В этой задаче не следует учитывать конечность скорости распространения электромагнитного взаимодействия.
Часть 1. Магнитная1.1 Теоретическое введение Магнитное поле, создаваемое однородно намагниченным ферромагнитным цилиндром (постоянным магнитом) на больших расстояниях эквивалентно полю, создаваемому круговым витком с постоянным электрическим током.Как описанный цилиндрический магнит, так и виток с током характеризуются магнитным моментом $p_m$, который для витка с током определяется как произведение силы тока на площадь витка$$p_m=IS.$$Такой источник магнитного поля также называют магнитным диполем. На рисунке показаны силовые линии магнитного поля такого диполя.
Покажите, что магнитное поле $B_z$ на оси диполя на больших расстояниях определяется формулой$$B_z=b\frac{p_m}{z^{\beta}},$$где $z$ — координата, отсчитываемая вдоль оси диполя от его центра. Найдите значения параметров $b$ и $\beta$ в этой формуле.
Пусть виток с током (магнитный диполь) с магнитным моментом $p_m$ находится в неоднородном осесимметричном поле, индукция которого на оси $z$ зависит от координаты $z$ по закону $B_z(z)$. Ось диполя совпадает с осью симметрии поля. Покажите, что сила, действующая на диполь со стороны магнитного поля, определяется формулой$$F_z=-p_m\frac{dB_z}{dz}.$$  Цилиндрический магнит массы $m$, имеющий магнитный момент $p_m$, прикреплен к пружине жесткостью $k$ и способен совершать колебания вдоль горизонтальной оси, направленной вдоль магнитного момента.
Найдите частоту собственных колебаний магнита $\omega_0$ в отсутствие всех внешних полей. На расстоянии $z$ от положения равновесия магнита закрепляют небольшой металлический диск так, что его ось совпадает с осью магнита. Радиус диска $R$, его толщина $h$ $(h \ll R \ll z)$, удельное электрическое сопротивление материала диска равно $\rho$, магнитную проницаемость считайте равной $\mu=1$. Магнит выводят из положения равновесия, и он начинает совершать малые колебания, описываемые некоторой функцией $x(t)$, причем $x \ll z$.
Найдите силу $F(x,v)$, действующую со стороны диска на магнит, как функцию его координаты $x$ и скорости $v$. Запишите уравнение движения магнита.
Найдите относительное изменение частоты колебаний магнита $\Delta \omega/\omega_0$ из-за влияния диска.
Считая затухание колебаний слабыми, найдите характерное время затухания колебаний шарика.
Часть 2. Электрическая2.1 Теоретическое введение Система из двух одинаковых по величине и противоположных по знаку зарядов $(−q, +q)$, находящихся на фиксированном расстоянии $l$ друг от друга называется электрическим диполем и характеризуется дипольным моментом$$p_e=ql.$$
Покажите, что потери механической энергии магнита равны количеству теплоты, выделившемуся в диске за то же время.
Напряженность электрического поля, создаваемого диполем на его оси на расстоянии $z \gg l$, определяется формулой Маленький шарик массы $m$, несущий электрический заряд $q$ прикреплен к непроводящей пружине жесткости $k$ и может совершать колебания вдоль горизонтальной оси $x$. На расстоянии $z$ от положения равновесия шарика закрепляют небольшой металлический идеально проводящий диск так, что его ось совпадает с осью $x$. Радиус диска $R$, его толщина $h$ $(H \ll R \ll z)$.
Найдите, насколько сместится положение равновесия шарика из-за влияния диска.
Найдите относительное изменение частоты колебаний шарика $\Delta \omega/\omega_0$ из-за влияния диска. Пусть теперь удельное электрическое сопротивление материала диска равно $\rho$.
Получите уравнение, описывающее изменение во времени индуцированного дипольного момента диска (т.е. связывающее дипольный момент диска $p$ и скорость его изменения во времени $dp/dt$).
Считая диск конденсатором, пластины которого соединены резистором, найдите характерное время такой $RC$-цепочки. Ответ выразите через удельное сопротивление $\rho$ материала диска. Далее будем считать, что характерное время, полученное в пункте 2.2.4, много меньше периода колебаний шарика.
Запишите следующее из этого условия соотношение между $\omega$ и $\rho$. Так как при идеальной проводимости диска колебания шарика будут незатухающими, при малом удельном сопротивлении материала диска затухание колебаний также должно быть малым, и такие колебания можно приближённо считать гармоническими
Получите в этом приближении из уравнения, полученного в пункте 2.2.3, выражение дипольного момента диска $p$ через координату шарика $x$ и его скорость $v$.
Найдите выражение для силы, действующей на шарик со стороны диска. Запишите уравнение движения шарика.
Найдите характерное время затухания колебаний шарика.
Покажите, что потери механической энергии шарика равны количеству теплоты, выделившемуся в диске то же время.
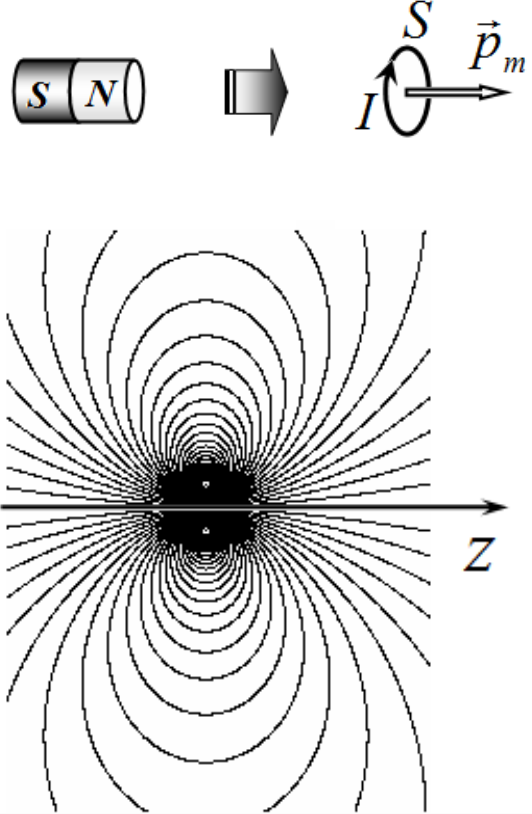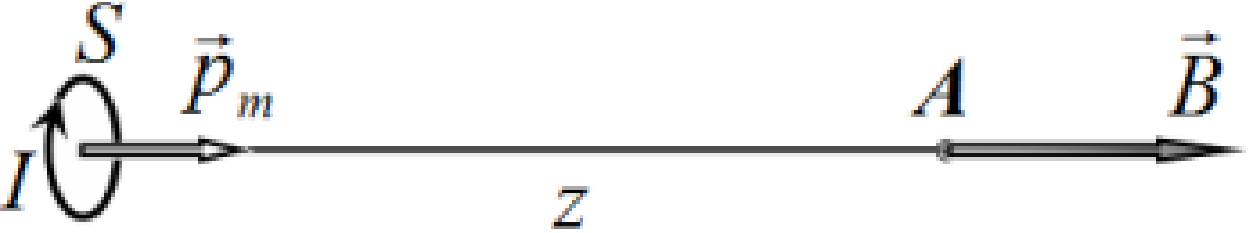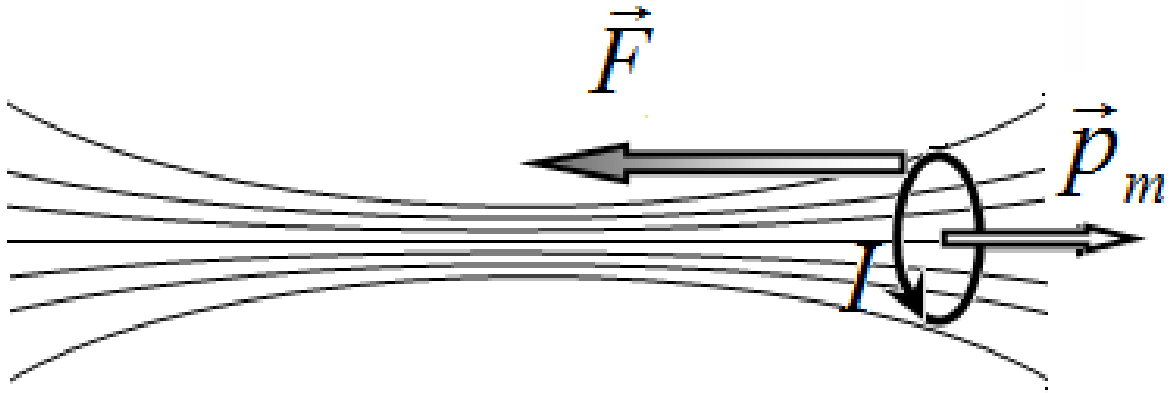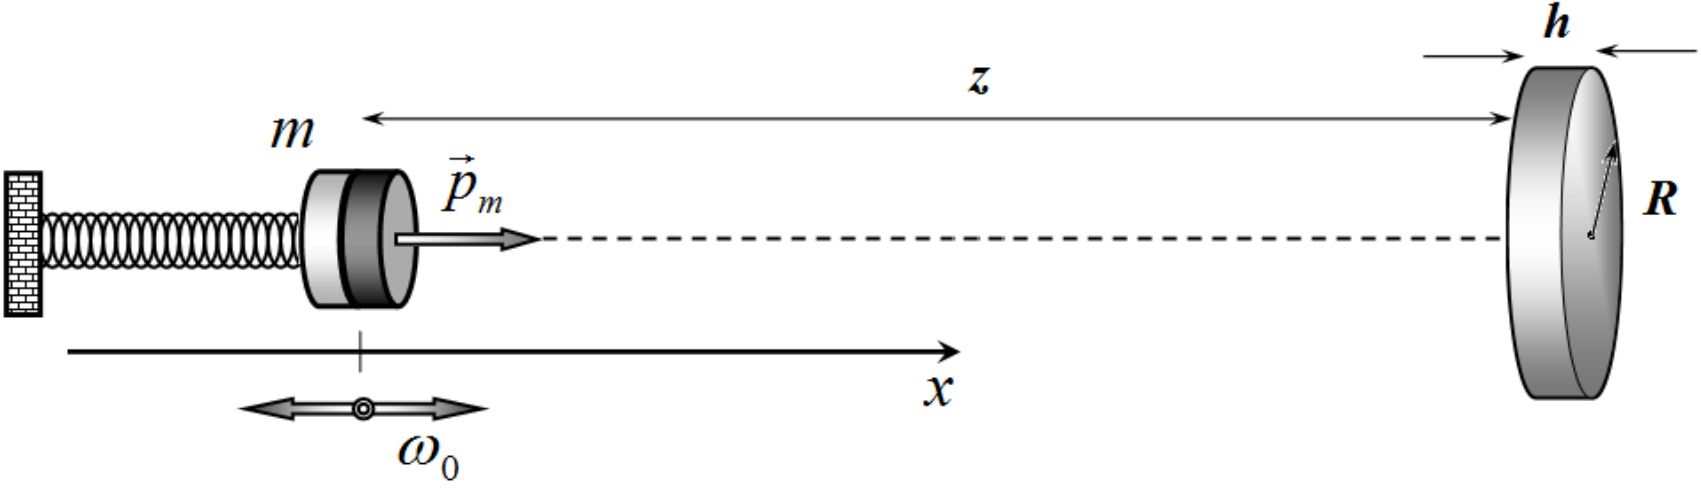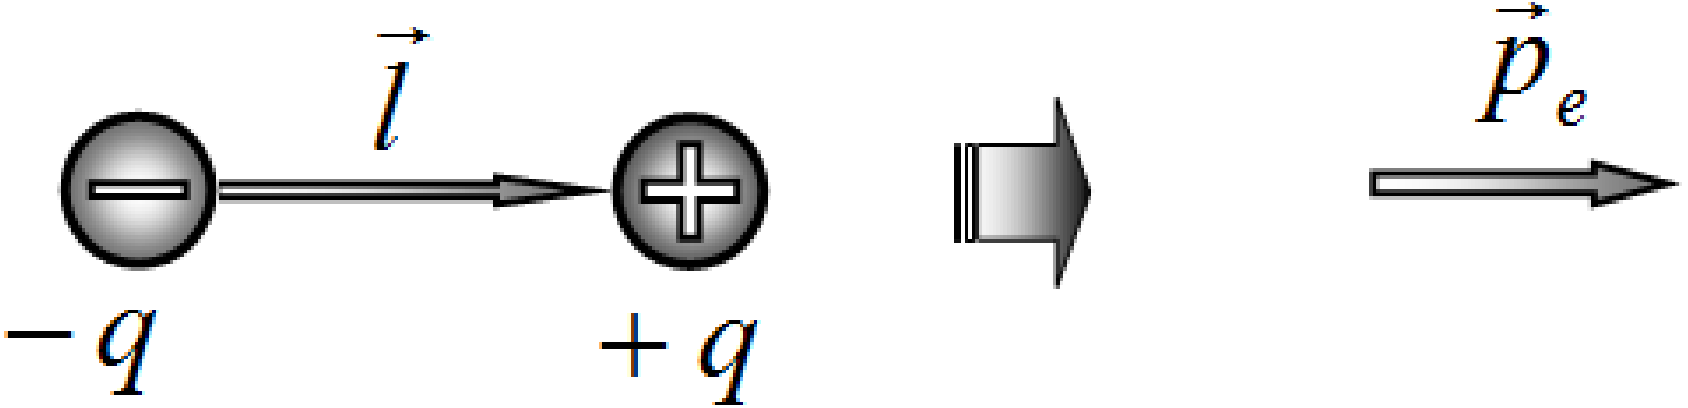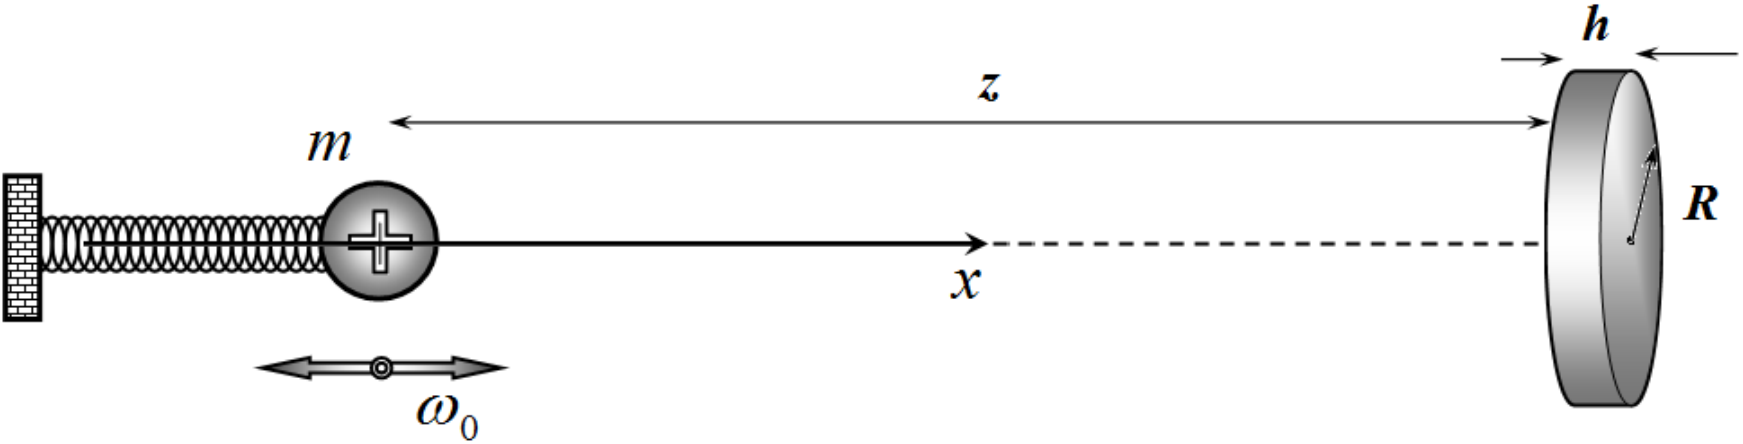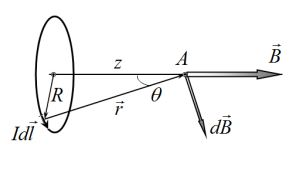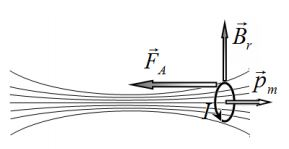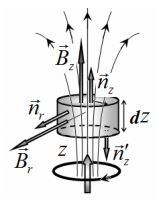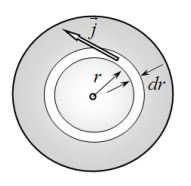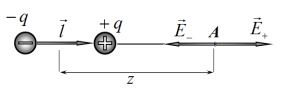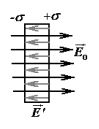
Покажите, что магнитное поле $B_z$ на оси диполя на больших расстояниях определяется формулой$$B_z=b\frac{p_m}{z^{\beta}},$$где $z$ — координата, отсчитываемая вдоль оси диполя от его центра. Найдите значения параметров $b$ и $\beta$ в этой формуле.
Ответ: $$b=\frac{\mu_0}{2\pi}, \\ \beta=3.$$

Пусть виток с током (магнитный диполь) с магнитным моментом $p_m$ находится в неоднородном осесимметричном поле, индукция которого на оси $z$ зависит от координаты $z$ по закону $B_z(z)$. Ось диполя совпадает с осью симметрии поля. Покажите, что сила, действующая на диполь со стороны магнитного поля, определяется формулой$$F_z=-p_m\frac{dB_z}{dz}.$$
Решение: Очевидно, что результирующая сила Ампера $F_A$ обусловлена радиальной составляющей вектора индукции магнитного поля $\vec B_r$. Эта компонента на небольшом расстоянии от оси может быть выражена через осевую компоненту поля с помощью теоремы о магнитном потоке.  Выберем поверхность в форме тонкого цилиндра, ось которого совпадает с осью поля, запишем выражение для магнитного потока через его поверхность и приравняем его к нулю$$B_z(z+dz)\cdot \pi r^2-B_z(z)\cdot\pi r^2+B_r\cdot 2\pi rdz=0. \tag{6}$$Из этого уравнения находим$$B_r=-\frac{r}{2}\frac{dB_z}{dz}. \tag{7}$$Используя закон Ампера, запишем уравнение для силы, действующей на кольцо$$F=IB_r2\pi r=-I\frac{r}{2}\frac{dB_z}{dz}2\pi r=-p_m\frac{dB_z}{dz}. \tag{8}$$
Ответ:

Найдите частоту собственных колебаний магнита $\omega_0$ в отсутствие всех внешних полей.
Решение: Частота колебаний определяется известной формулой для частоты колебаний пружинного маятника$$\omega_0=\sqrt{\frac{k}{m}}. \tag{9}$$
Ответ: $$\omega_0=\sqrt{\frac{k}{m}}.$$

Найдите силу $F(x,v)$, действующую со стороны диска на магнит, как функцию его координаты $x$ и скорости $v$. Запишите уравнение движения магнита.
Решение: Механизм воздействия диска на магнит следующий: при смещении магнита в области диска индуцируется вихревое электрическое поле, которое приводит к появлению токов Фуко. Магнитное поле этих токов и воздействует на магнит. Для расчета магнитного поля, создаваемого токами Фуко в диске, следует учесть, что размеры диска малы по сравнению с расстоянием до магнита, поэтому диск также можно считать магнитным диполем. Поэтому достаточно найти индуцированный магнитный момент диска, а затем воспользоваться формулой $(4)$ для расчета индукции поля.  Выделим на диске тонкое кольцо радиуса $r$ и толщиной $dr$. Напряженность вихревого электрического поля в пределах этого кольца находим по закону электромагнитной индукции Фарадея:$$2\pi rE=-\pi r^2\frac{dB_z}{dt}\Rightarrow E=-\frac{r}{2}\frac{dB_z}{dt}. \tag{10}$$Здесь предполагается, что в пределах всего диска можно пренебречь изменением осевой составляющей магнитного поля, создаваемого магнитом, которая также определяется формулой $(4)$. Так если координата магнита равна $x$, то в области диска.$$B_z=\frac{\mu_0}{2\pi}\frac{p_m}{(z-x)^3}. \tag{11}$$Подставляя это выражение в формулу $(10)$ и вычисляя производную, получим$$E=-\frac{r}{2}\frac{dB_z}{dt}=-\frac{r}{2}\cdot \frac{3\mu_0}{2\pi}\frac{p_m}{(z-x)^4}\frac{dx}{dt}\approx -\frac{3\mu_0}{4\pi}r\frac{p_m}{z^4}v. \tag{12}$$В этом выражении учтено, что $x \ll z$.Плотность тока в выделенном кольце находим по закону Ома$$j=\frac{1}{\rho}E. \tag{13}$$Так как сила тока в кольце равна $dI=jhdr$, то магнитный момент кольца оказывается равным$$dp^{\prime}_m=\pi r^2dI=\pi r^2jdr\cdot h=-\pi r^2dr\cdot h\frac{3\mu_0}{4\pi\rho}r\frac{p_m}{z^4}v=-\frac{3\mu_0}{4\rho}\frac{p_m}{z^4}hvr^3dr. \tag{14}$$Интегрируя по всему диску, получим его суммарный магнитный момент:$$p_m^{\prime}=-\frac{3\mu_0}{4\rho}\frac{p_m}{z^4}hv\int\limits_0^Rr^3dr=-\frac{3\mu_0}{16\rho}\frac{p_m}{z^4}hR^4v. \tag{15}$$Для вычисления силы, действующей на магнит, воспользуемся формулой $(8)$, в которой величина индукции рассчитывается по формуле $(4)$. Указанные подстановки приводят к выражению$$F=-p_m\frac{dB_z}{dz}=-p_m\frac{d}{dz}\left(\frac{\mu_0}{2\pi}\frac{p^{\prime}_m}{z^3}\right)=\frac{3\mu_0}{2\pi}\frac{p_mp_m^{\prime}}{z^4}=-\frac{3\mu_0}{2\pi}\frac{p_m}{z^4}\frac{3\mu_0}{16\rho}\frac{p_m}{z^4}hR^4v=-\frac{9}{32}\frac{\mu_0^2p_m^2}{\pi\rho z^8}hR^4v. \tag{16}$$Уравнение движения магнита с учетом влияния диска имеет вид$$mx^{"}=-kx-bx^{\prime}, \tag{17}$$где $b=\frac{9}{32}\frac{\mu_0^2p_m^2}{\pi\rho z^8}hR^4$ — коэффициент в формуле $(16)$.
Ответ: $$F=-\frac{9}{32}\frac{\mu_0^2p_m^2}{\pi\rho z^8}hR^4v. $$Уравнение движения магнита с учетом влияния диска имеет вид$$mx^{"}=-kx-bx^{\prime},$$где $b=\frac{9}{32}\frac{\mu_0^2p_m^2}{\pi\rho z^8}hR^4$.

Найдите относительное изменение частоты колебаний магнита $\Delta \omega/\omega_0$ из-за влияния диска.
Решение: Используя приведенное в условии решение уравнения затухающих колебаний, получим$$\omega=\sqrt{\omega_0^2-\beta^2}=\omega_0\left(1-\frac{\beta^2}{\omega^2_0}\right)^{\frac{1}{2}}\approx \left(1-\frac{\beta^2}{2\omega_0^2}\right), \tag{18}$$где $\beta=b/2m$. Из этого выражения находим относительный сдвиг частоты$$\frac{\Delta\omega}{\omega_0}=-\frac{\beta^2}{2\omega^2_0}=-\frac{1}{2km}\left(\frac{9}{64}\frac{\mu_0^2p_m^2}{\pi\rho z^8}hR^4\right)^2.$$
Ответ: $$\frac{\Delta\omega}{\omega_0}=-\frac{1}{2km}\left(\frac{9}{64}\frac{\mu_0^2p_m^2}{\pi\rho z^8}hR^4\right)^2.$$

Считая затухание колебаний слабыми, найдите характерное время затухания колебаний шарика.
Решение: Характерное время затухания равно$$\tau=\frac{1}{\beta}=\frac{2m}{b}=\frac{64m\pi\rho z^8}{9\mu_0^2p_m^2hR^4}.$$  
Ответ: $$\tau=\frac{64m\pi\rho z^8}{9\mu_0^2p_m^2hR^4}.$$  

Покажите, что потери механической энергии магнита равны количеству теплоты, выделившемуся в диске за то же время.
Решение: Мгновенная мощность тепловых потерь в диске$$P=\int\rho j^2dV=\int\limits_0^R\rho\left(\frac{3\mu_0p_mv}{4\pi z^8\rho}r\right)^2h2\pi rdr=\frac{9h\mu_0^2p_m^2R^4}{32\pi z^8\rho}v^2$$получается равной произведению силы $(16)$ на скорость магнита.
Ответ: $$P=\frac{9h\mu_0^2p_m^2R^4}{32\pi z^8\rho}v^2.$$

Напряженность электрического поля, создаваемого диполем на его оси на расстоянии $z \gg l$, определяется формулой  $$E=a\frac{p_e}{z^{\alpha}}.$$  Определите параметры $a$, $\alpha$ в этой формуле.
Ответ: $$a=\frac{1}{2\pi\varepsilon_0}, \quad \alpha=3.$$

Найдите, насколько сместится положение равновесия шарика из-за влияния диска.
Ответ: $$\Delta x=\frac{q^2V}{8\pi^2\varepsilon_0z^5k}. $$

Найдите относительное изменение частоты колебаний шарика $\Delta \omega/\omega_0$ из-за влияния диска.
Решение: Второе слагаемое в уравнении $(24)$ определяет сдвиг частоты колебаний$$\omega=\sqrt{\frac{k}{m}-\frac{5q^2V}{8\pi^2\varepsilon_0z^6m}}=\sqrt{\omega^2_0-\frac{5q^2V}{8\pi^2\varepsilon_0z^6m}}\approx \omega_0\left(1-\frac{5q^2V}{16\pi^2\varepsilon_0z^6k}\right). \tag{27}$$Отсюда следует, что относительный сдвиг частоты равен$$\frac{\Delta \omega}{\omega_0}=-\frac{5q^2V}{16\pi^2\varepsilon_0z^6k}. \tag{28}$$
Ответ: $$\frac{\Delta \omega}{\omega_0}=-\frac{5q^2V}{16\pi^2\varepsilon_0z^6k}. $$

Получите уравнение, описывающее изменение во времени индуцированного дипольного момента диска (т.е. связывающее дипольный момент диска $p$ и скорость его изменения во времени $dp/dt$).
Решение: Поверхностная плотность заряда $\sigma$ на поверхностях диска меняется из-за тока в диске, который определяется напряжённостью электрического поля в диске $(\dot\sigma=j=E/\rho)$. Поле в диске складывается из поля шарика$$E_1=\frac{1}{4\pi\varepsilon_0}\frac{q}{(z-x)^2}\approx \frac{q}{4\pi\varepsilon_0z^2}\left(1+2\frac{x}{z}\right)$$и направленного в противоположную сторону поля зарядов диска$$E_2=-\frac{\sigma}{\varepsilon_0}.$$Записав закон Ома $E_1+E_2=\rho j$ в виде$$\frac{q}{4\pi\varepsilon_0z^2}\left(1+2\frac{x}{z}\right)-\frac{\sigma}{\varepsilon_0}=\rho j$$с учётом равенств $\dot\sigma=j$ и $p=\sigma Sh=\sigma V$ $(V=\pi R^2h)$ получим требуемое уравнение$$\varepsilon_0\rho\dot p+p=\frac{qV}{4\pi z^2}\left(1+2\frac{x}{2}\right).$$
Ответ:

Считая диск конденсатором, пластины которого соединены резистором, найдите характерное время такой $RC$-цепочки. Ответ выразите через удельное сопротивление $\rho$ материала диска.
Решение: $R=\rho\frac{h}{S}, C=\frac{\varepsilon_0S}{h}, \tau=RC=\varepsilon_0\rho.$
Ответ: $$\tau=RC=\varepsilon_0\rho.$$

Запишите следующее из этого условия соотношение между $\omega$ и $\rho$.
Ответ: $\frac{2\pi}{\omega} \gg \varepsilon_0\rho$ или $\varepsilon_0\rho\omega \ll 1$.

Получите в этом приближении из уравнения, полученного в пункте 2.2.3, выражение дипольного момента диска $p$ через координату шарика $x$ и его скорость $v$.
Решение: При гармонических колебаниях отношение амплитуды $\varepsilon_0\rho\dot p$ к амплитуде $p$ равно $\varepsilon_0\rho\omega$, т.е. очень мало. Поэтому в нулевом приближении в уравнении$$\varepsilon_0\rho\dot p+p=\frac{qV}{4\pi z^2}\left(1+2\frac{x}{z}\right)$$первым членом можно пренебречь. Тогда$$p=\frac{qV}{4\pi z^2}\left(1+2\frac{x}{z}\right) \text{ и } \dot p=\frac{qV}{2\pi z^3}v.$$Следующее приближение получим, подставив $\dot p$ в исходное уравнение$$p=\frac{qV}{4\pi z^2}\left(1+2\frac{x}{z}\right)-\varepsilon_0\rho\dot p=\frac{qV}{4\pi z^2}\left(1+2\frac{x}{z}\right)-\varepsilon_0\rho\frac{qV}{2\pi z^3}v$$(Возможно решение с помощью векторной диаграммы).
Ответ: $$p=\frac{qV}{4\pi z^2}\left(1+2\frac{x}{z}\right)-\varepsilon_0\rho\frac{qV}{2\pi z^3}v.$$

Найдите выражение для силы, действующей на шарик со стороны диска. Запишите уравнение движения шарика.
Решение: Сила, действующая на шарик со стороны диска равна$$F=\frac{p}{2\pi\varepsilon_0(z-x)^3}q=\frac{q}{2\pi\varepsilon_0z^3}\left(1+3\frac{x}{z}\right)\left[\frac{qV}{4\pi z^2}\left(1+2\frac{x}{z}\right)-\varepsilon_0\rho\frac{qV}{2\pi z^3}v\right]=\\=\frac{q^2R^2h}{8\pi\varepsilon_0 z^6}[(z+5x)-2\varepsilon_0\rho v]. $$Уравнение движения шарика$$mx^{"}=-kx+\frac{q^2R^2h}{8\pi\varepsilon_0 z^6}[(z+5x)-2\varepsilon_0\rho v]$$или$$mx^{"}+\frac{q^2\rho R^2h}{4\pi z^6}x^{\prime}+\left[k-\frac{5q^2R^2h}{8\pi\varepsilon_0 z^6}\right]x=\frac{q^2R^2h}{8\pi\varepsilon_0 z^5}.$$
Ответ: Сила, действующая на шарик со стороны диска$$F=\frac{q^2R^2h}{8\pi\varepsilon_0 z^6}[(z+5x)-2\varepsilon_0\rho v]. $$Уравнение движения шарика$$mx^{"}+\frac{q^2\rho R^2h}{4\pi z^6}x^{\prime}+\left[k-\frac{5q^2R^2h}{8\pi\varepsilon_0 z^6}\right]x=\frac{q^2R^2h}{8\pi\varepsilon_0 z^5}.$$

Найдите характерное время затухания колебаний шарика.
Решение: $b=\frac{q^2\rho R^2h}{4\pi z^6}$, $\beta=\frac{b}{2m}=\frac{q^2\rho R^2h}{8\pi z^6m}$, $\tau=\frac{1}{\beta}=\frac{8\pi z^6m}{q^2\rho R^2h}$.
Ответ: $$\tau=\frac{8\pi z^6m}{q^2\rho R^2h}.$$

Покажите, что потери механической энергии шарика равны количеству теплоты, выделившемуся в диске то же время.
Решение: Мгновенная тепловая мощность в диске равна$$P=j^2\rho V=\left(\frac{qv}{2\pi z^3}\right)^2\rho V=\frac{q^2\rho R^2h}{4\pi z^6}v^2=bv^2,$$что опять равно мощности силы сопротивления $(F=-bv)$.
Ответ:
Темы:
T, Жаутыковские